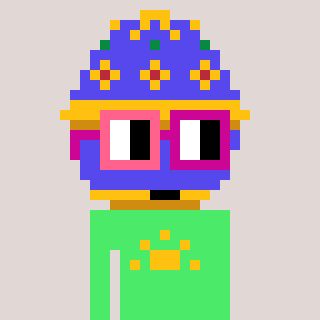
a pixel art character with square pink and red glasses, a faberge-shaped head and a teal-colored body on a warm background